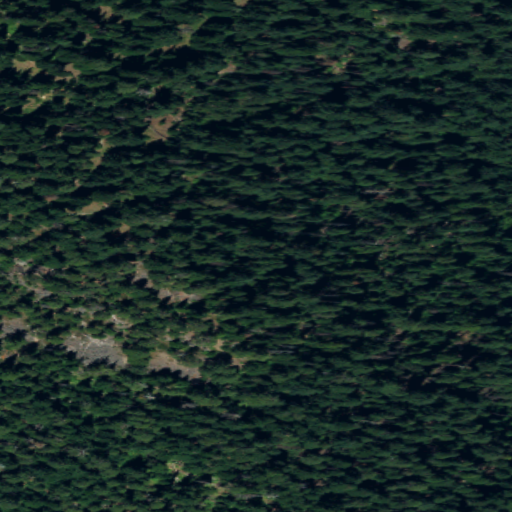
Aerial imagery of cliff(s) in Washington named Esel Point containing only evergreen forest